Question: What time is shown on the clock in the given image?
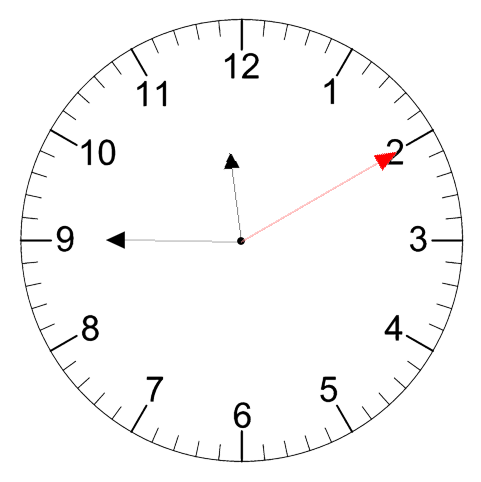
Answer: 11:45:10